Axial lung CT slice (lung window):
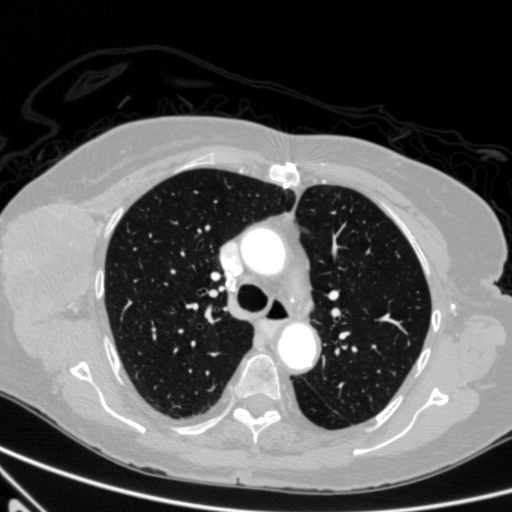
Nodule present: no